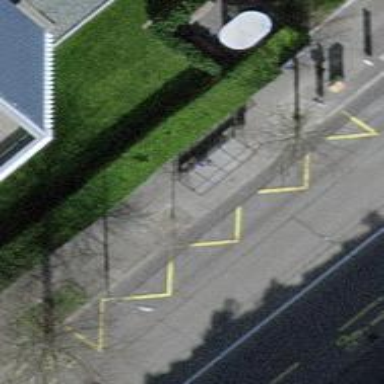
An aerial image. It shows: Bus stop with shelter.